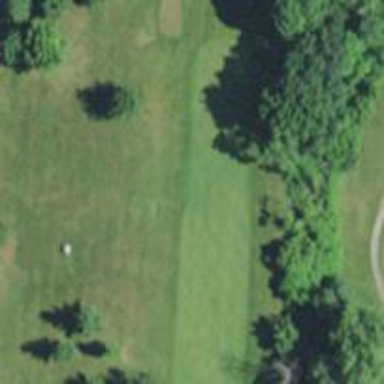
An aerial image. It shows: Golf hole.